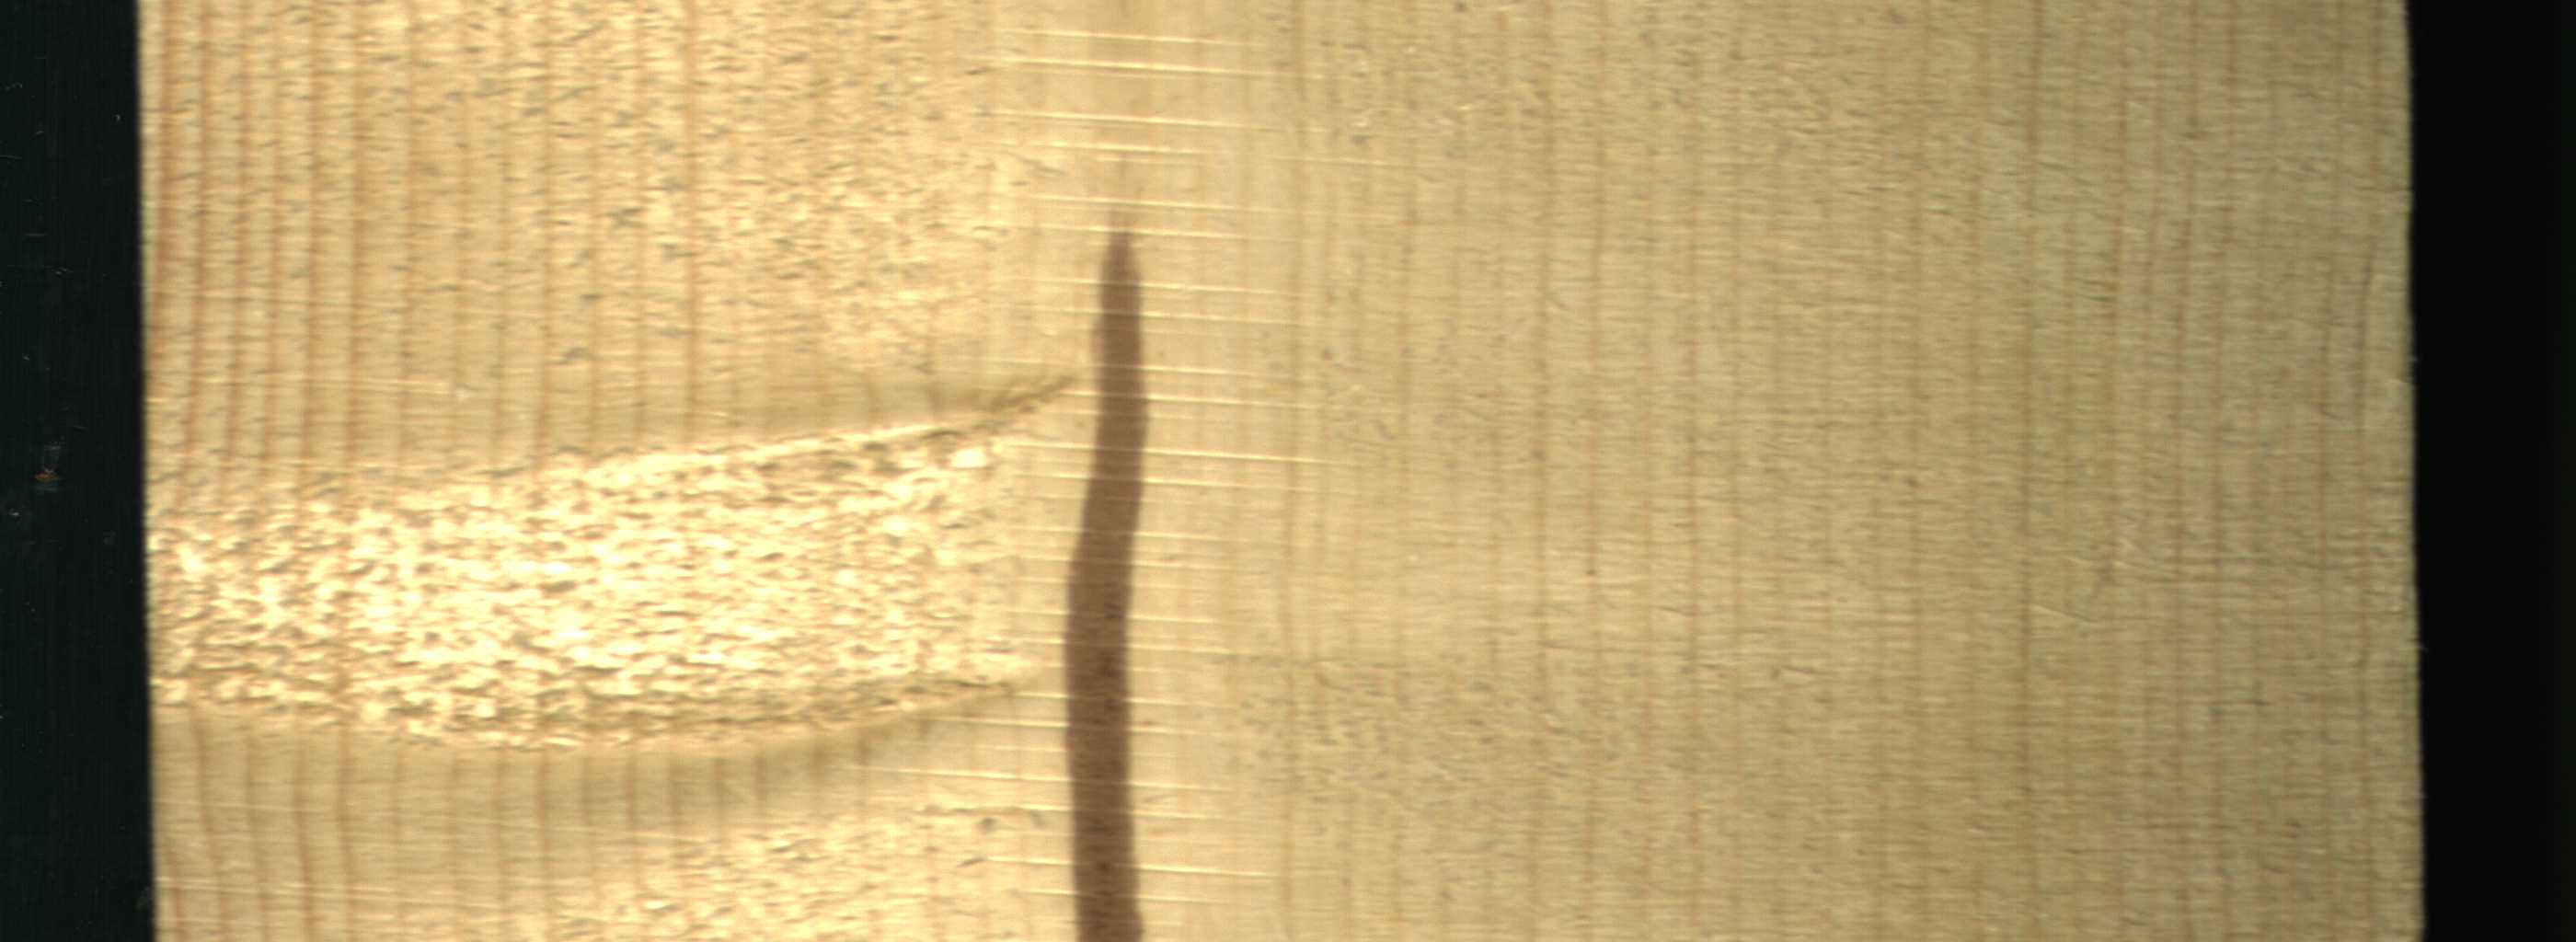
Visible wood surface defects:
Marrow